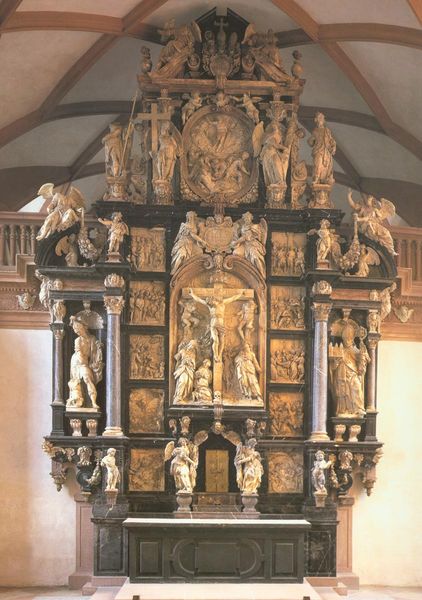
Titel: Passionsaltar
Künstler: Johannes Juncker
Standort: Aschaffenburg, Schlosskapelle (EU - D - Bayern)
Schlagwörter: menschen, säulen, barock, johannes, kirche, renaissance, engel, figuren, bischof, medaillon, kloster, kreuz, altar, hochaltar, schnitzerei, jesus, heilige, reliefs, nischen, tabernakel, retabel, stifter, kreuzsäulen, hwei